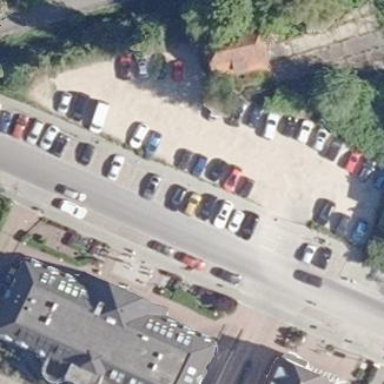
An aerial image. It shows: Unpaved parking area.